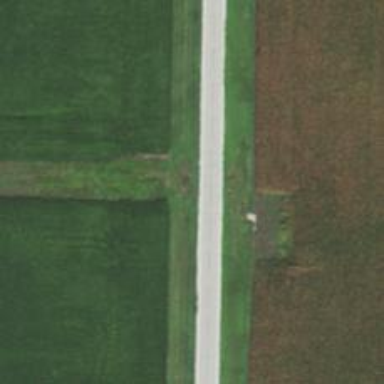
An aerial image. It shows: Culvert tunnel.